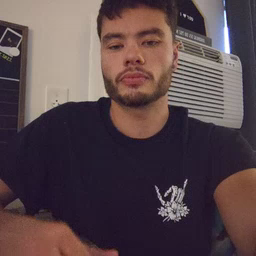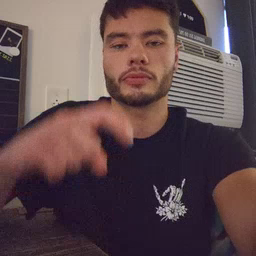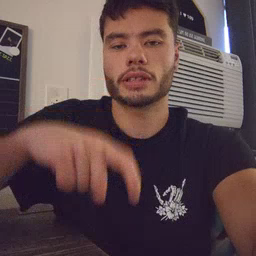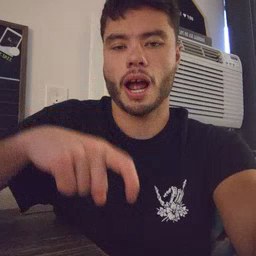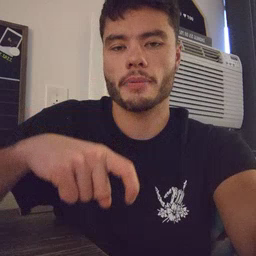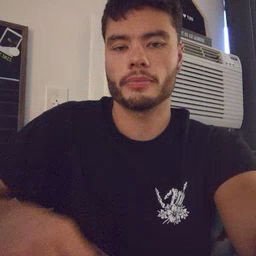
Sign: time